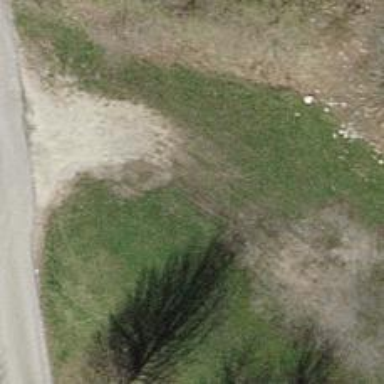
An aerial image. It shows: Grass track with grade2 tracktype.